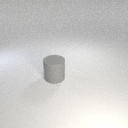
large gray rubber cylinder